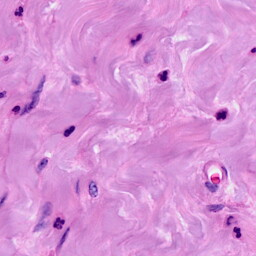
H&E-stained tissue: Breast